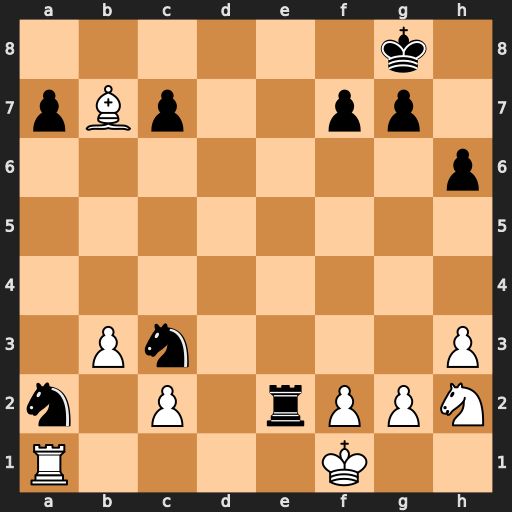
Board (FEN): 6k1/pBp2pp1/7p/8/8/1Pn4P/n1P1rPPN/R4K2
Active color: w
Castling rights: -
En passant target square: -
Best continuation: Rxa2 Rd2 Ra1